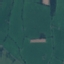
Label: Pasture